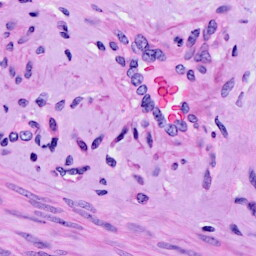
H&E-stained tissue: Cervix